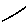
Label: line